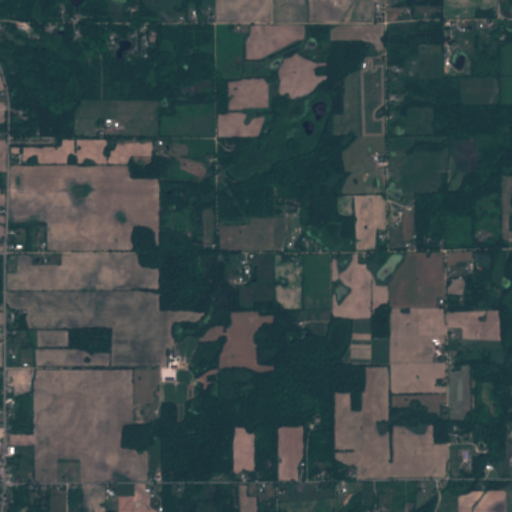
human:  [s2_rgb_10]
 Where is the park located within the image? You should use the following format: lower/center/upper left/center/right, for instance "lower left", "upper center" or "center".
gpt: The park is located in the upper left of the image.
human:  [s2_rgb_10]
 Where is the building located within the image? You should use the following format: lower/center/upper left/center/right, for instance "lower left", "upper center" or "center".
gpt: The building is located in the lower left of the image.
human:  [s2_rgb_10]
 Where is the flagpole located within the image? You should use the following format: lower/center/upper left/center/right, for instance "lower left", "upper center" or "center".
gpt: The flagpole is located in the lower left of the image.
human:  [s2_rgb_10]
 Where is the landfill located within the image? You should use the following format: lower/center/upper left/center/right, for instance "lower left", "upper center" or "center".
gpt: There is no landfill in the image.